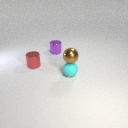
small cyan rubber sphere in front of small red metal cylinder